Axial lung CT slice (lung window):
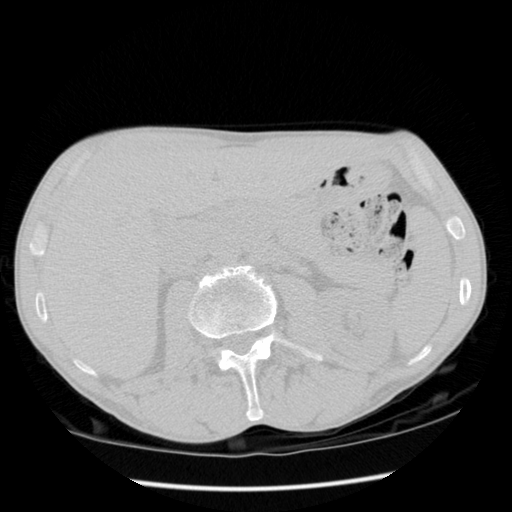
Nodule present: no